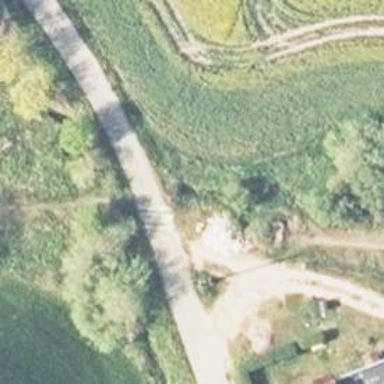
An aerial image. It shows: Abandoned railway.